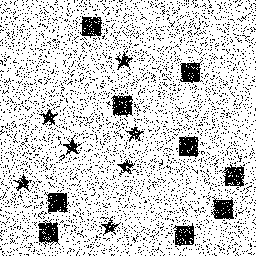
Squares: 9
Triangles: 0
Stars: 7
Total shapes: 16